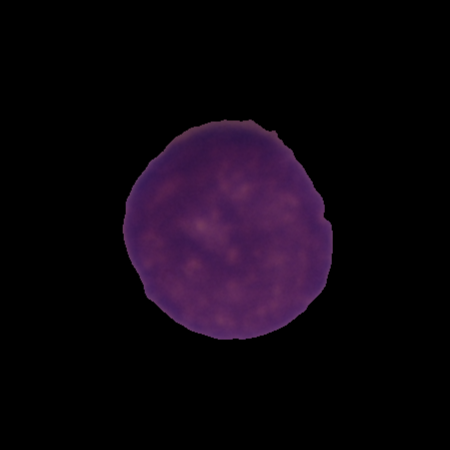
Label: healthy